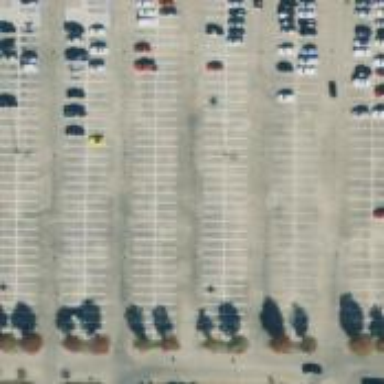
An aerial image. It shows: Parking space.